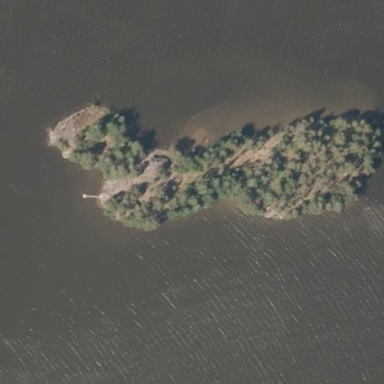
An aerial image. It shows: Image showing island.